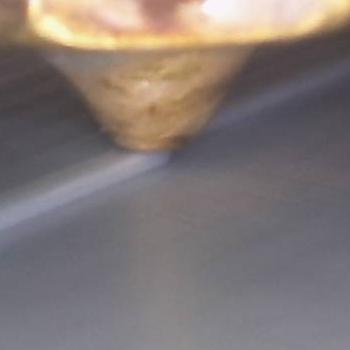
Flow rate: 126%